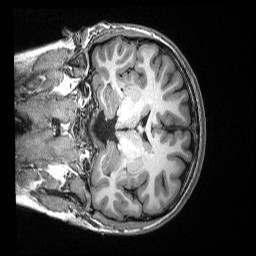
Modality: T1w
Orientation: coronal
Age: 19
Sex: female